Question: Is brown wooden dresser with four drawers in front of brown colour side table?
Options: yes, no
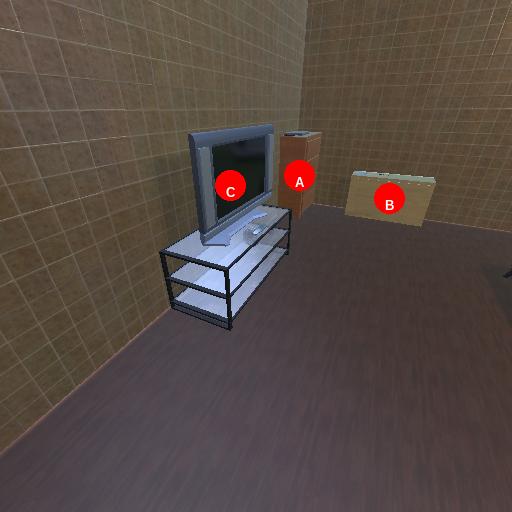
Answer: yes